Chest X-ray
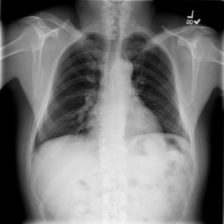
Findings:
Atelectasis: negative
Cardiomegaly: negative
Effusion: negative
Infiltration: negative
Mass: negative
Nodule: negative
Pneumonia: negative
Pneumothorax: negative
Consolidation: negative
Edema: negative
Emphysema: negative
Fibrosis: negative
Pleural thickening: negative
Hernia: negative